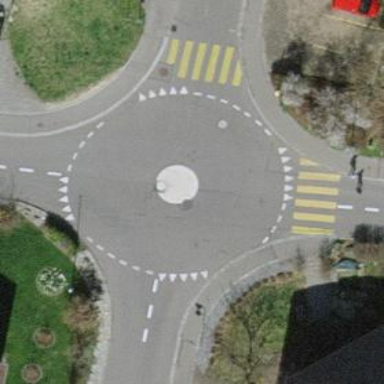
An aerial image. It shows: Roundabout on residential road.